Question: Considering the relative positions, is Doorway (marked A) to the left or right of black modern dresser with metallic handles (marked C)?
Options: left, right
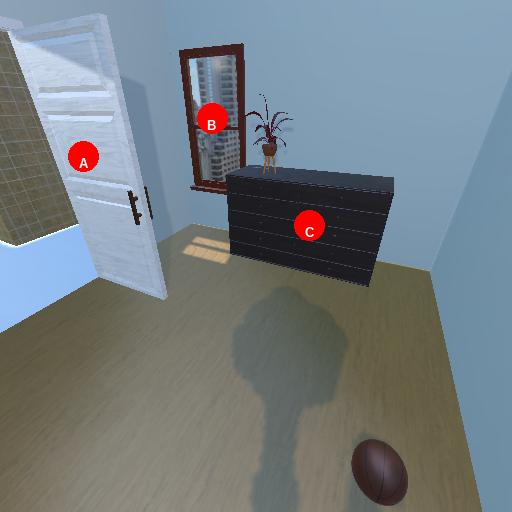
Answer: left